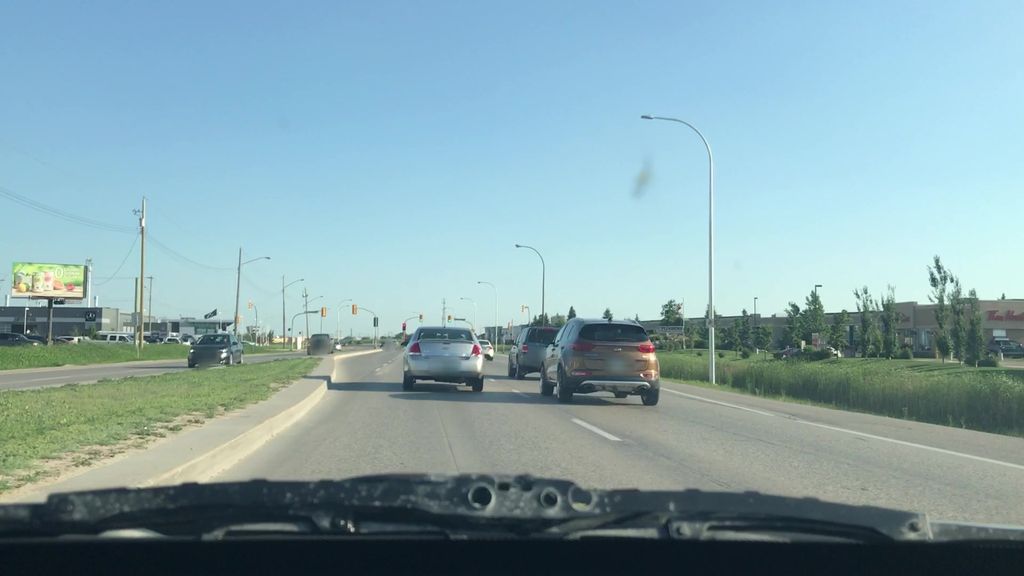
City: winnipeg